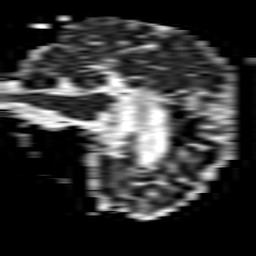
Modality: ADC
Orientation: sagittal
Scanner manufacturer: philips
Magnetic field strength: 1.5 T
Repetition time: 3.404 s
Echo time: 0.06922 s